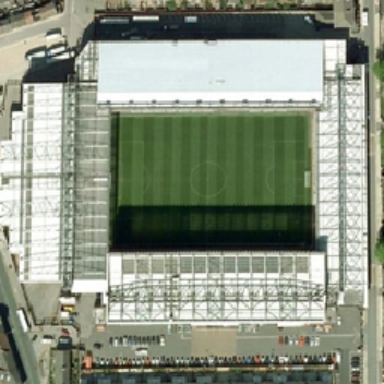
Some buildings and cars surround the football field surrounded by white buildings .